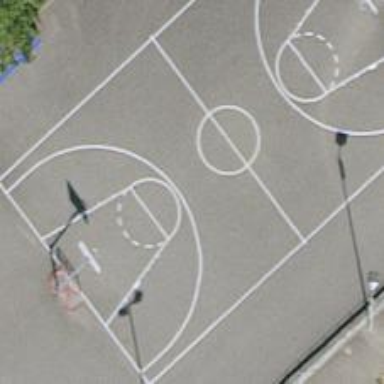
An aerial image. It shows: Basketball court with asphalt surface.